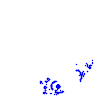
Particle: kaon